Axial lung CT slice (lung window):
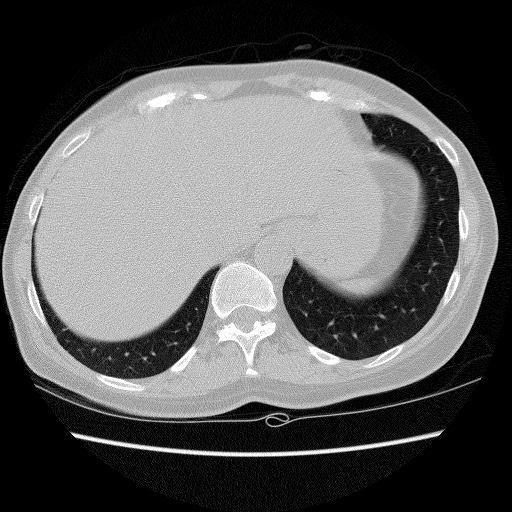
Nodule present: no